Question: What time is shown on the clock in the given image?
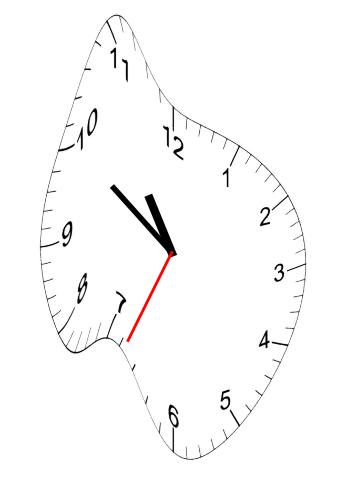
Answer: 10:50:34